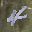
Label: 4